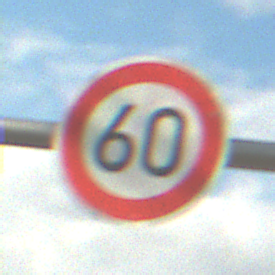
Verkehrszeichen: Geschwindigkeit60
Umgebung: Outdoor, RoadRail
Tageszeit: MorningAfternoon
Wetter: PartlyCloudy
Licht: Natural
Jahreszeit: NotSpecified
Kontrast: HighContrast